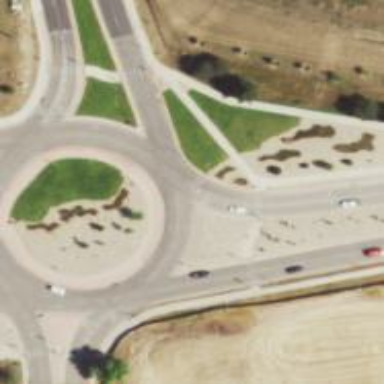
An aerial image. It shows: Primary highway with asphalt surface leading to roundabout.